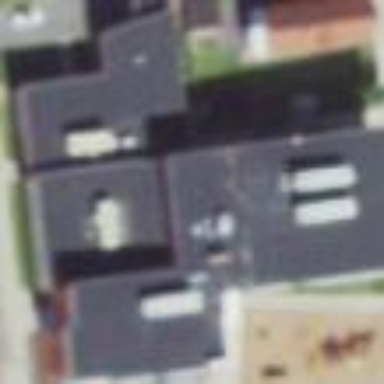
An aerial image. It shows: School building.